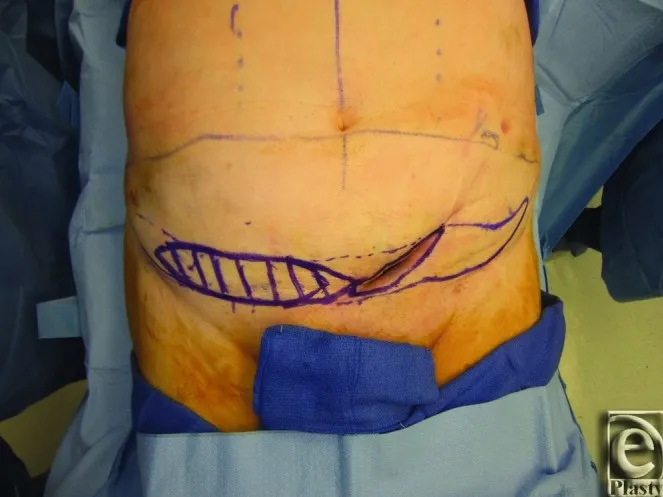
Patient 2 preoperation. The figure demonstrates the preoperative left lower abdominal defect and markings in patient 2.
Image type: medical_photograph (other_medical_photograph)